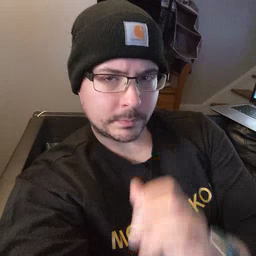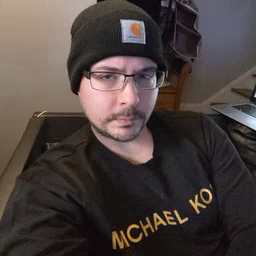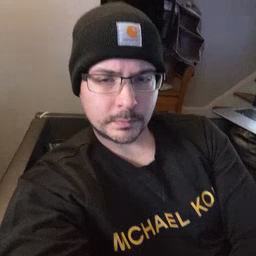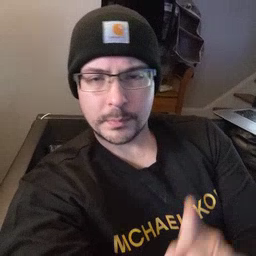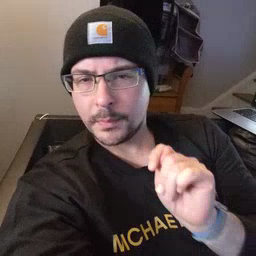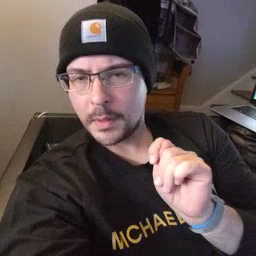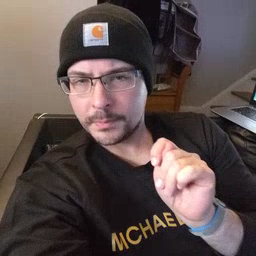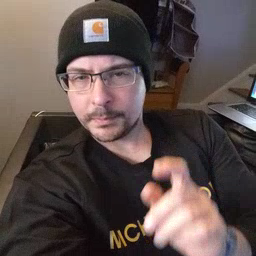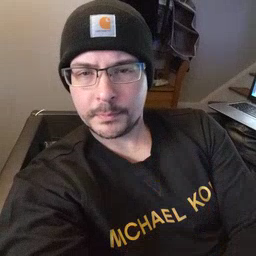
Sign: potty